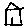
Label: house